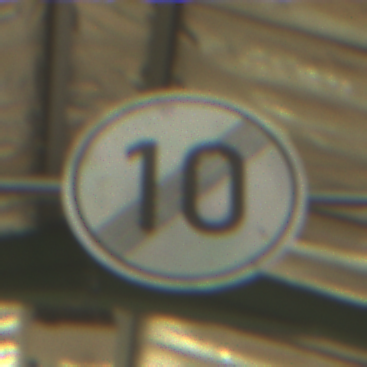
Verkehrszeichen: EndeGeschwindigkeit10
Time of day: MorningAfternoon
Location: Roofed (Special)
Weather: NotSpecified
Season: NotSpecified
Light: Artificial